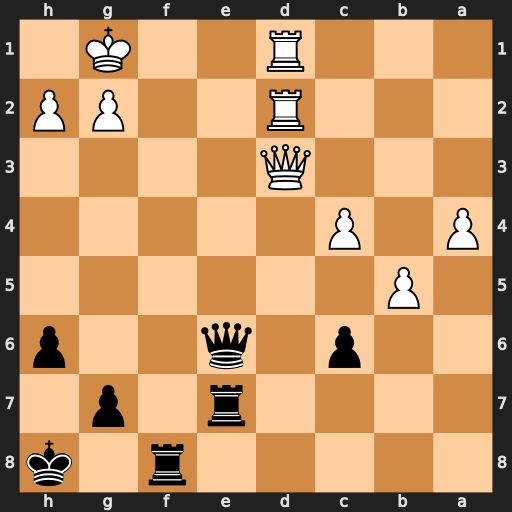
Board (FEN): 5r1k/4r1p1/2p1q2p/1P6/P1P5/3Q4/3R2PP/3R2K1
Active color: b
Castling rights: -
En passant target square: -
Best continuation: Qe1+ Rxe1 Rxe1+ Qf1 Rexf1#